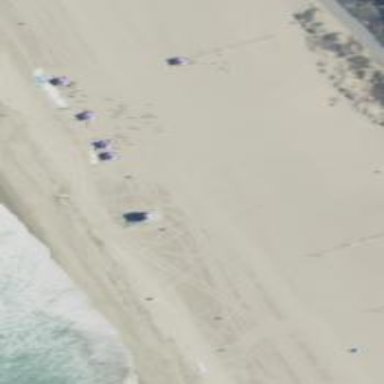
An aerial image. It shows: Lifeguard station.